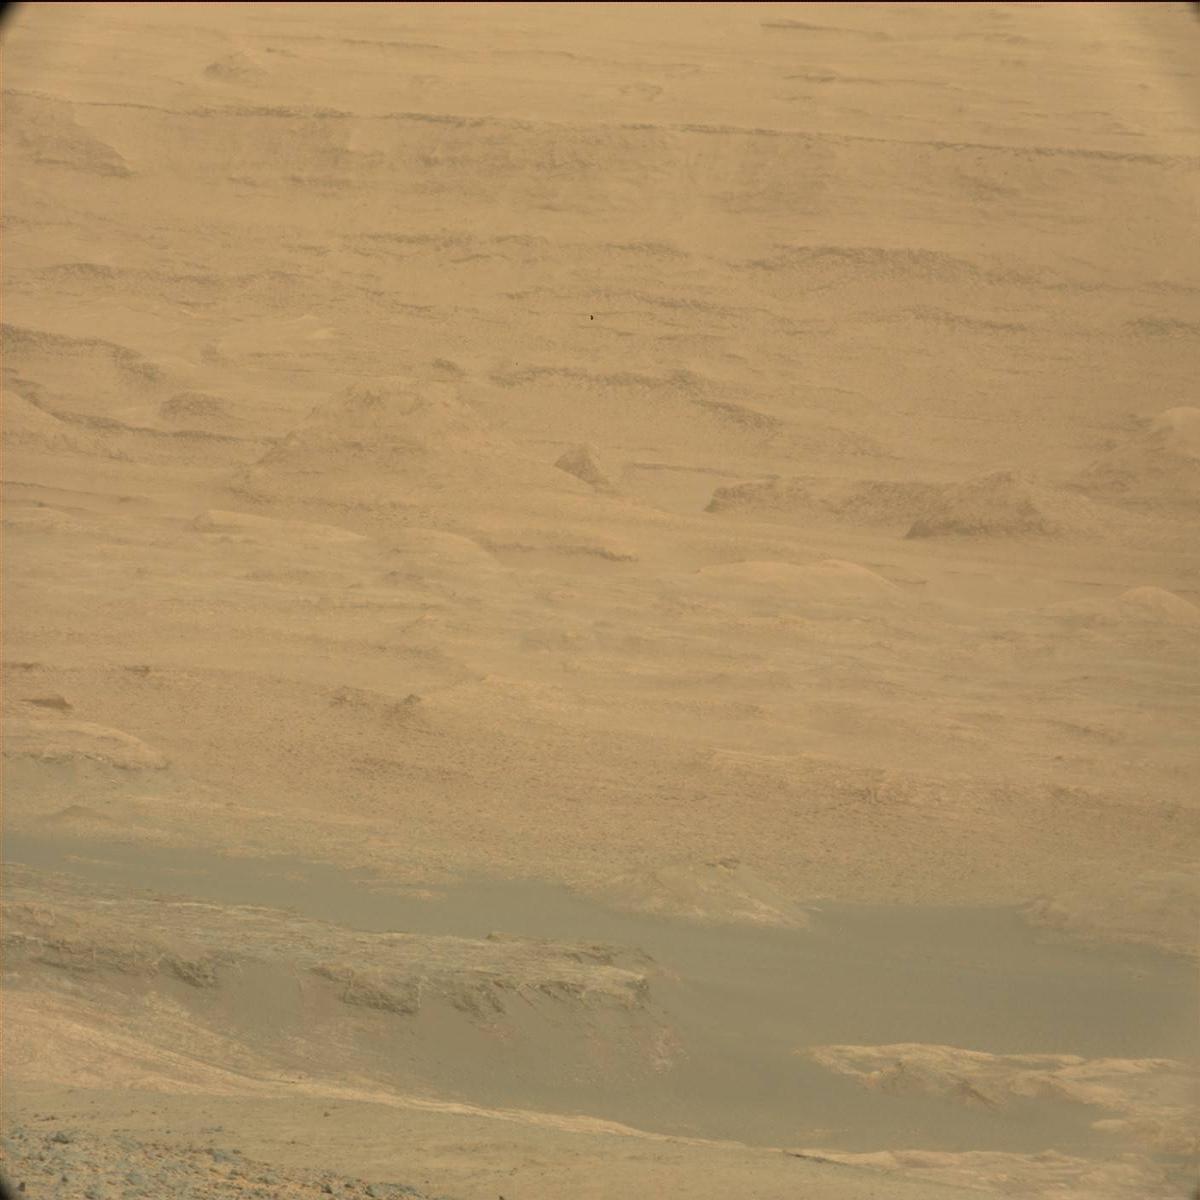
Terrain classes present: Ridge, Sand / Soil